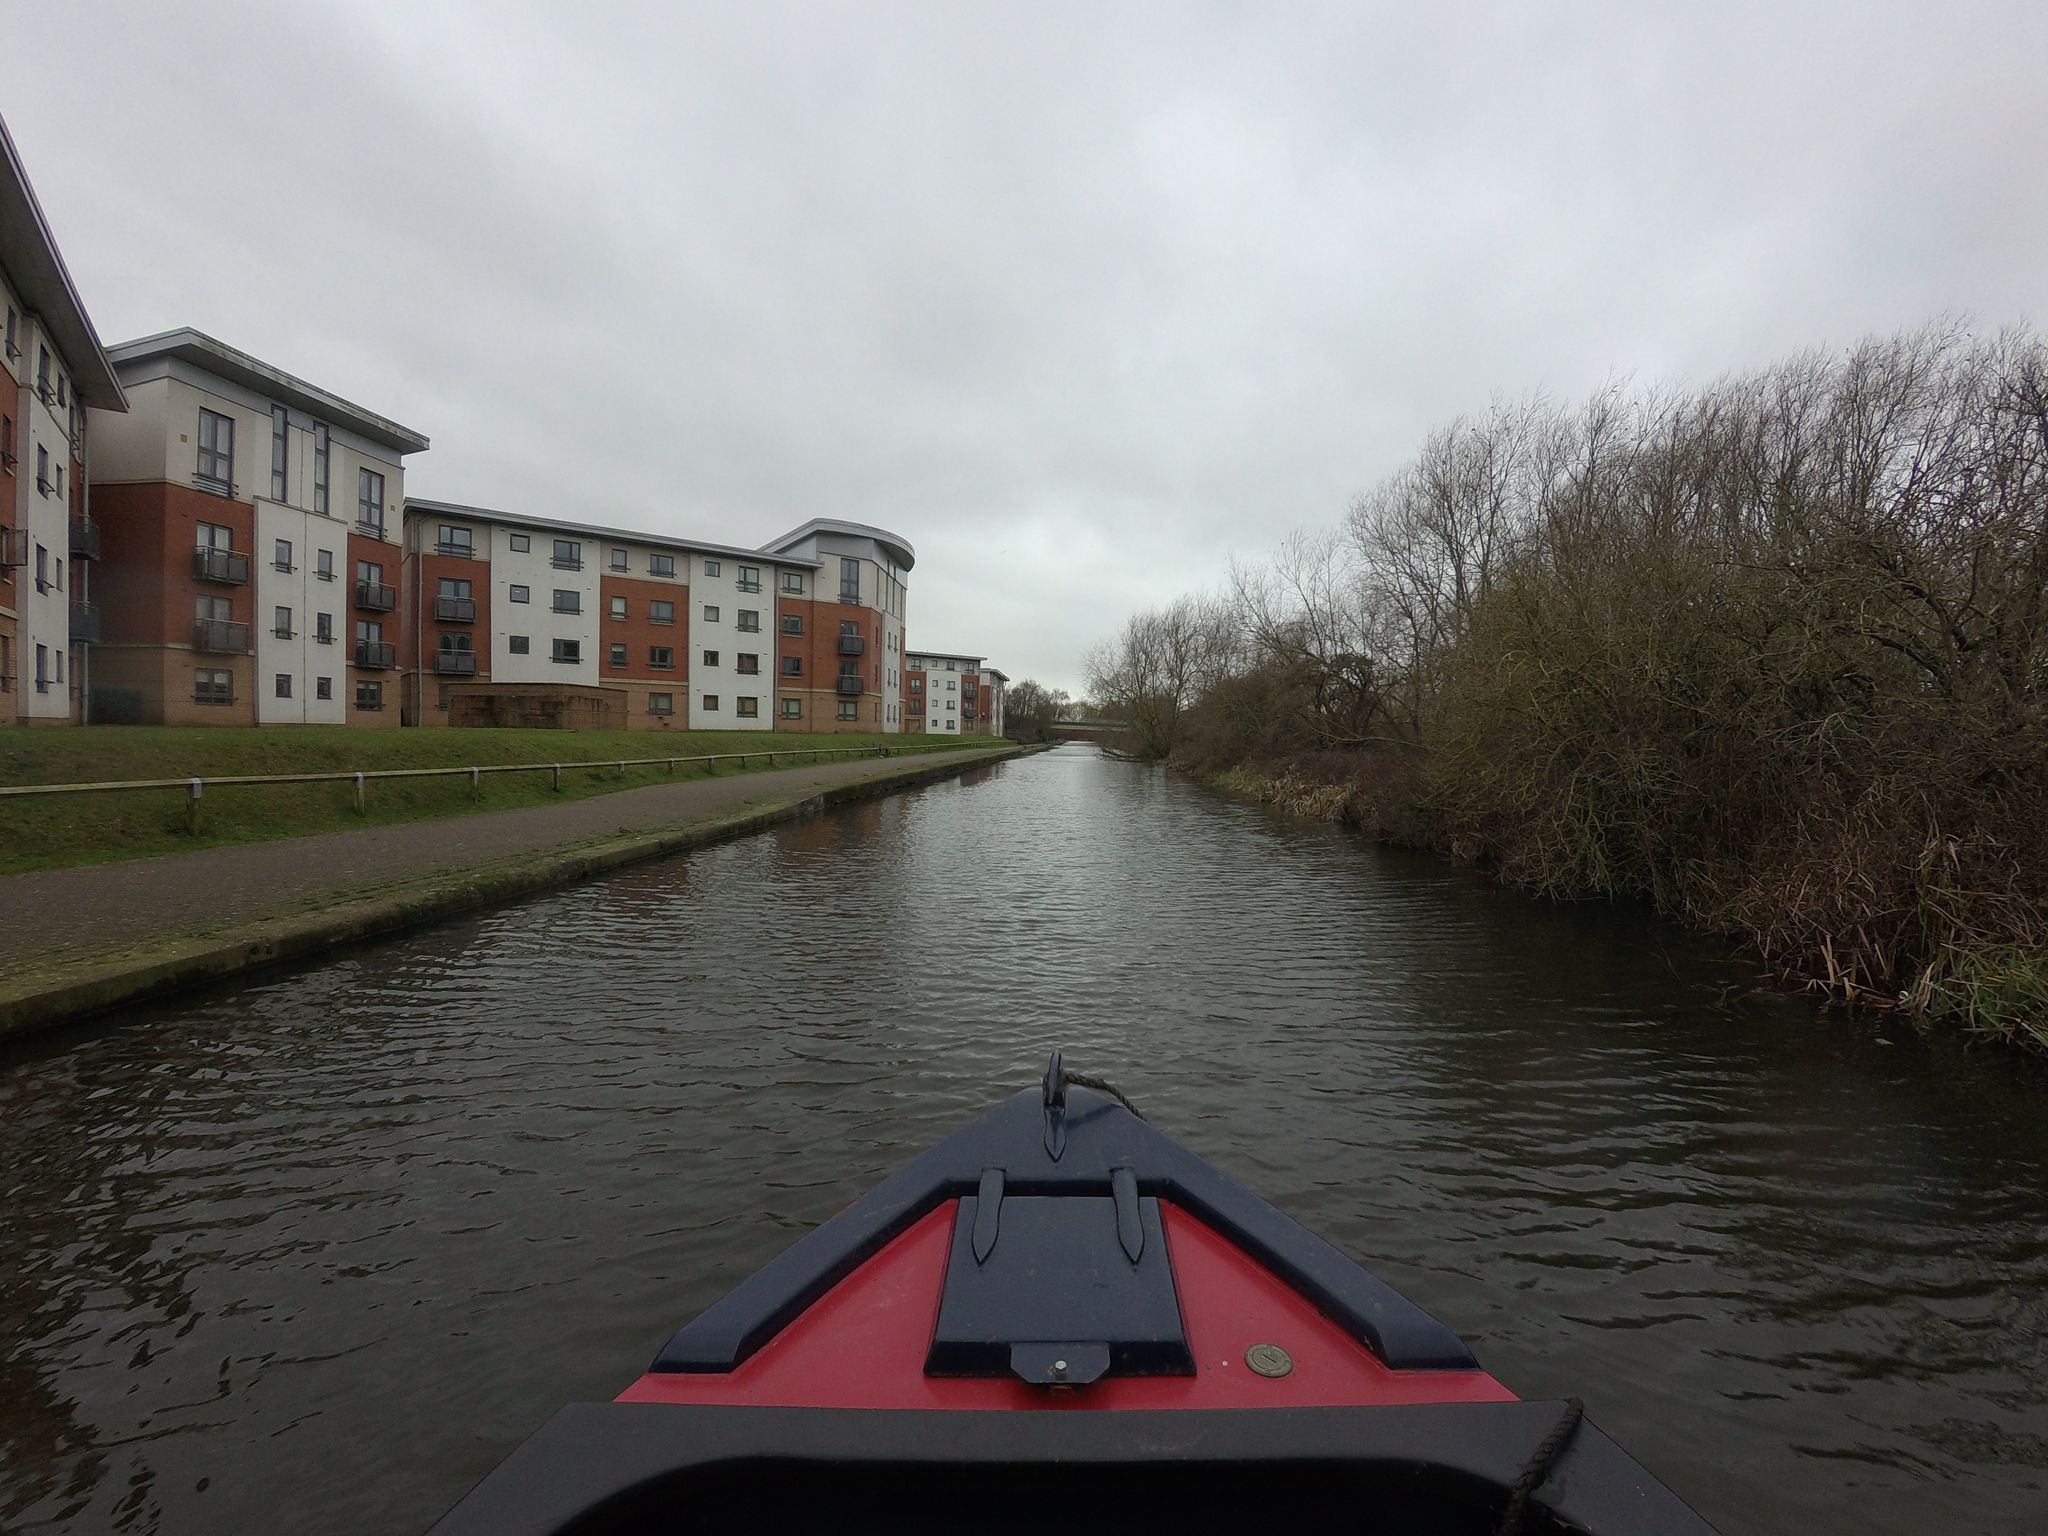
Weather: cloudy
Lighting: day
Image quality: slightly poor
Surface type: driving surface
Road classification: bridleway
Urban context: urban centre
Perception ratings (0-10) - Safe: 3.77, Lively: 6.35, Beautiful: 3.6, Boring: 3.54, Depressing: 7.51, Wealthy: 3.63